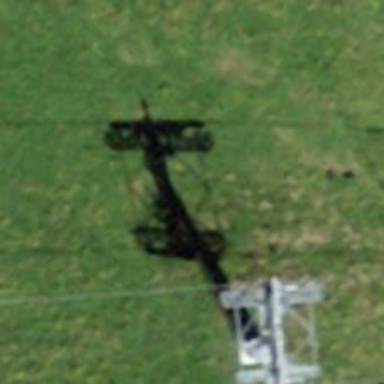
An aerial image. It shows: Pylon used for aerialway.